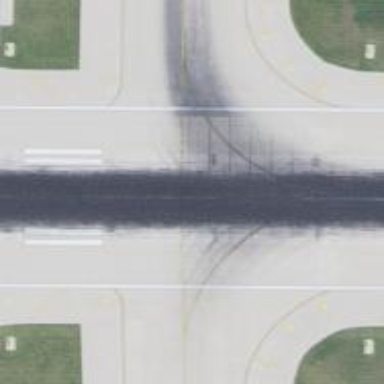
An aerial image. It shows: Image of taxiway at airport.